Field crop: maize
Growth stage: 2
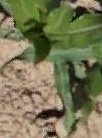
Species: maize